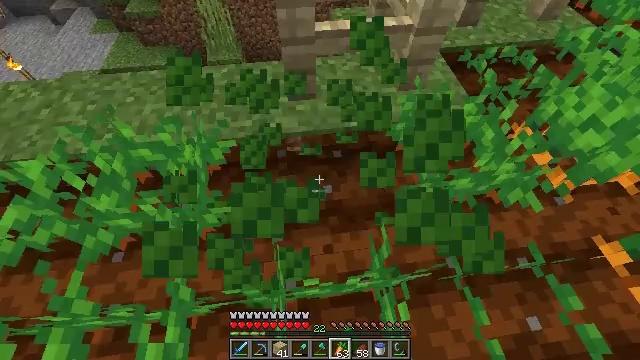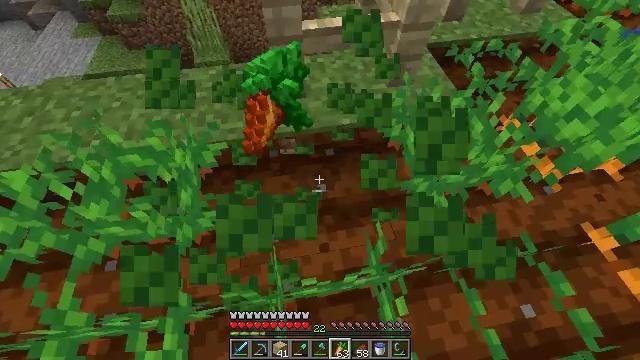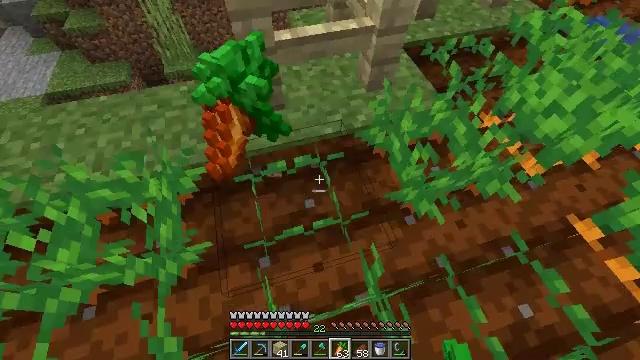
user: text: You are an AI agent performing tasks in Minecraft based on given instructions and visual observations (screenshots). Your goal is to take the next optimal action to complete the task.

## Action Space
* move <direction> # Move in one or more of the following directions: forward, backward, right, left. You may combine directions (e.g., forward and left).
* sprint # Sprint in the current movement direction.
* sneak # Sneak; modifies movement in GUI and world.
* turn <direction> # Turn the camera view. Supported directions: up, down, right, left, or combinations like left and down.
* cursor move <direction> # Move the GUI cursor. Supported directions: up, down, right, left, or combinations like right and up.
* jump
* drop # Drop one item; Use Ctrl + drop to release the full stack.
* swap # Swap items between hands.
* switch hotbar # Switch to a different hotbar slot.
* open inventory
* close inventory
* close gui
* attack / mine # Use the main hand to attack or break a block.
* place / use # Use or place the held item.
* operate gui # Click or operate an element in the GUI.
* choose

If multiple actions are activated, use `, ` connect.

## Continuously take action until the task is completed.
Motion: motion action
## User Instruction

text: Mine the fully grown carrots.
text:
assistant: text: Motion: move forward, turn right
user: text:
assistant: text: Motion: move forward, turn right
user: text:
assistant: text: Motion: no_op